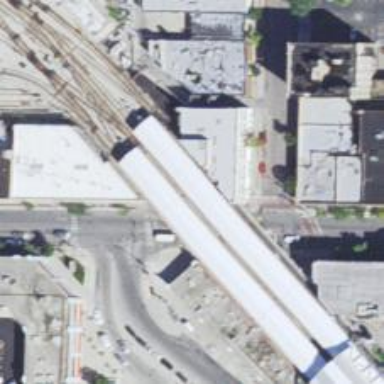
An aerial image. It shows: Bridge with electrified rails.